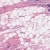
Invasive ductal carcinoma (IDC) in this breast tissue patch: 1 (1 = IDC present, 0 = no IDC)